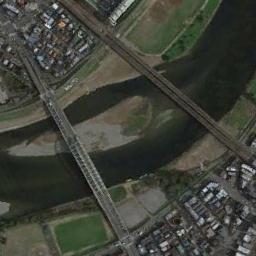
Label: bridge